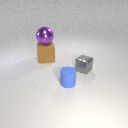
large brown rubber cube below large purple metal sphere